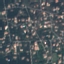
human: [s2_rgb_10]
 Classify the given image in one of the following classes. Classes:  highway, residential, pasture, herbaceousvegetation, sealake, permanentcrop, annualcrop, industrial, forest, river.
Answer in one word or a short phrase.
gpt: Residential